Question: Screenshot of what is happening:

It is just a list item within an underordered list, this is happening in IE7 and nowhere else.
'''
<ul>
<li>Filler text. Filler text. Filler text. Filler text. Filler text. Filler text. Filler text. Filler text. Filler text. Filler text. Filler text. Filler text. Filler text. Filler text. Filler text. Filler text. Filler text. Filler text. Filler text. Filler text. Filler text. Filler text. Filler text. Filler text.</li>
</ul>
.fancybox-entry.computer-policy li {
float:none;
width:100%;
list-style-type:disc;
margin-bottom:10px;
}
.fancybox-entry.computer-policy ul + p {
margin-bottom:20px;
}
.fancybox-entry.computer-policy ul {
margin:5px 0 10px 25px;
}
'''
Any help as to why it is doing that and a fix is appreciated.
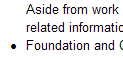
Answer: It appears that the width CSS property triggers hasLayout for the 'li' element in IE7. First try removing the 'width:100%;' declaration to make sure the bullet appears in the correct place. If you can't do without the width property, you can use 'position: relative;' and 'vertical-align: top;' to move the bullet back into place, as outlined at <URL>.
Note that the code on that page uses hacks to target IE6 and IE7. I recommend using conditional comments instead, like so:
'''
<!--[if IE 7]>
<style type="text/css" media="screen">
/* IE7-specific CSS here */
</style>
<![endif]-->
'''